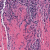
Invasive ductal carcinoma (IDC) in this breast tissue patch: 0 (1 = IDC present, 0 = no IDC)